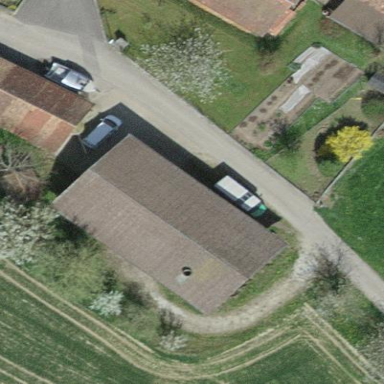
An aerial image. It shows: Sty building.